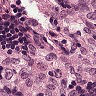
Metastatic tissue present: yes